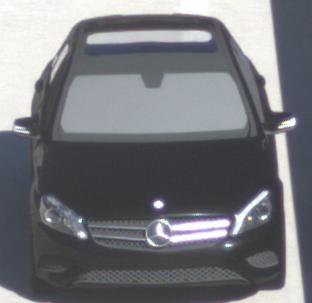
Make: Mercedes-Benz
Model: A 180
Detailed model: A-Class (176)
Model produced from: 2012/09
Model produced until: 2015/07
Doors: 5
Color: black
Road condition: dry road
Daytime: morning or afternoon
Contrast: high contrast